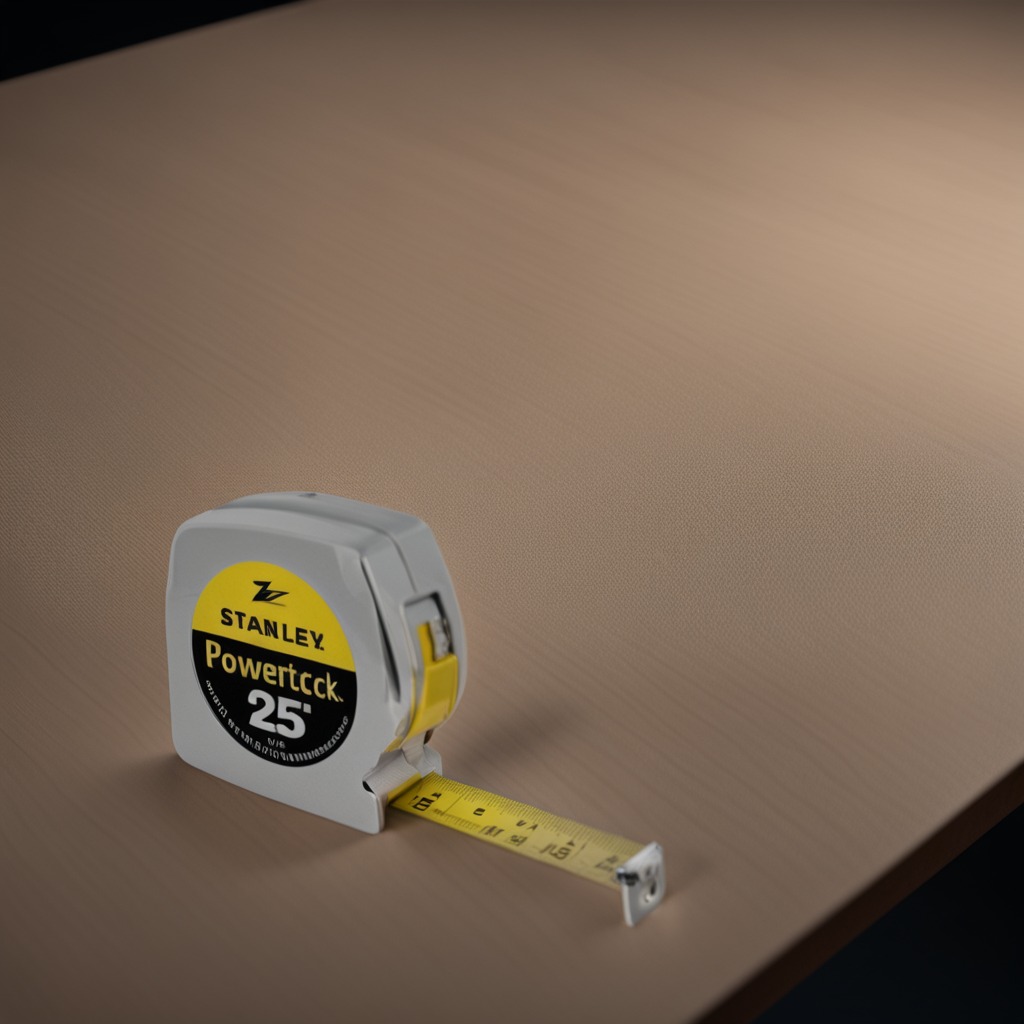
A measuring tape is lying on a wooden table inside a workshop at night.